Question: so this is basically the sql model i got so far:

This is, how it would look at my users controller (stackoverflow formatting):
'''
if (Auth::user()->is('admin'))
{
if (Auth::user()->can('delete'))
{
echo 'hurra!';
}
}
'''
Permission keys will probably look like this
> admin.delete
maybe something like user.can.buy
And now i want to know if it's alright, how i perform it in the methods:
'''
public function is($roleName)
{
$role = $this->roles;
if ($role->name == $roleName)
{
return true;
}
return false;
}
'''
I think this one's good
BUT
'''
public function can($permissionKey)
{
$permissions = $this->roles->permissions()
->where('key', $permissionKey)
->count();
if ($permissions > 0)
{
return true;
}
return false;
}
'''
looks kinda awkward to me. Is this the right way i am selecting data with eloquent orm?
Thanks in advance!
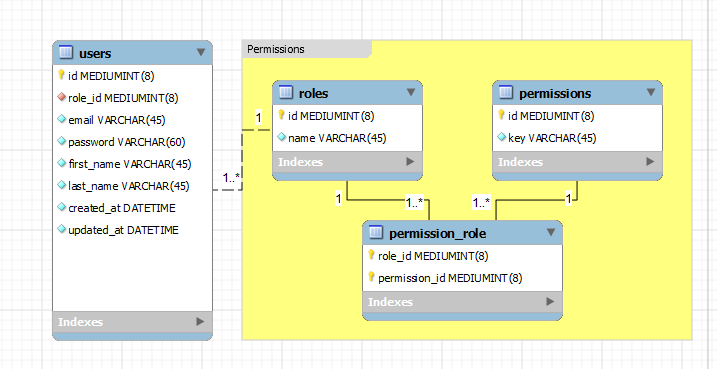
Answer: Well i lnstalled a profiler and checked all triggered sql queries:
select * from 'users' where 'id' = '1' limit 1
select * from 'roles' where 'id' = '1' limit 1
select count(*) as aggregate from 'permissions' inner join 'permission_role' on 'permissions'.'id' = 'permission_role'.'permission_id' where 'permission_role'.'role_id' = '1' and 'key' = 'view.admin'
this looks alright to me, so i think the way i did it, is ok.